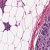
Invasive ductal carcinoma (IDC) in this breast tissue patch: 1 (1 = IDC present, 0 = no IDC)